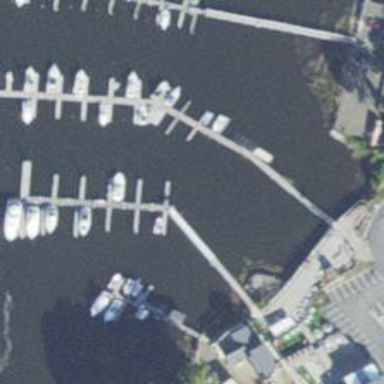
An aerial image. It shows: Man-made pier.